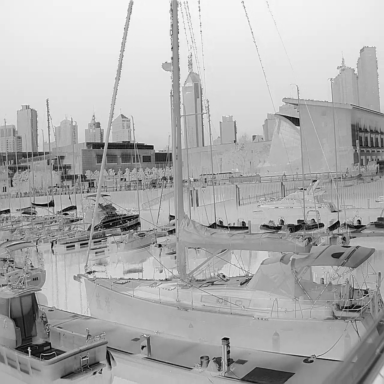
There are seven objects shown in the infrared image, including four sailboats, and three canoes.